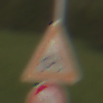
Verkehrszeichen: RadverkehrLinks
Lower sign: VerbotUeberholenEinspurigeFahrzeuge
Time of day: MorningAfternoon
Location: Outdoor (Nature)
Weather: PartlyCloudy
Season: NotSpecified
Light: Natural